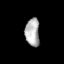
Tissue: lung
Cell type: Smooth muscle cells
Senescence score: 0.5415
Nuclear area (px): 390
Mean DAPI intensity: 177.221